Question: I had a web application in visual studio and wanted to work on it.So i just copied all the project folders into an empty web application so i could work.But i am getting lost of errors related to references.
I added all the dlls in the bin folder into the references. Some of the errors reduced but now i am getting errors for all text boxes, drop down boxes i.e all form controls saying the name "" does not exist in the current context when i build the solution.
I tried adding system.windows.form to the reference folder but still its giving the same errors.Is is regarding references or something else? What is suppose to be done?

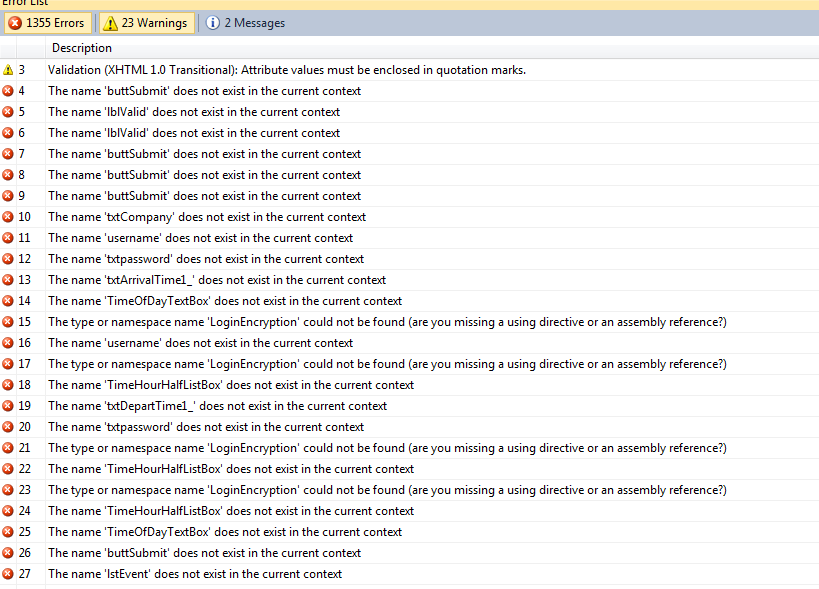
Answer: It mean they are not appearing in the designer as you coped them. You have to delete the controls and add them so that they can appear in the designer too
Hope this helps